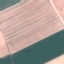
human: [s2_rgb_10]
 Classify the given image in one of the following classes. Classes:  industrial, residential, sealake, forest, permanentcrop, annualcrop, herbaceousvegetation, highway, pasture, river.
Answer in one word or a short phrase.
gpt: AnnualCrop